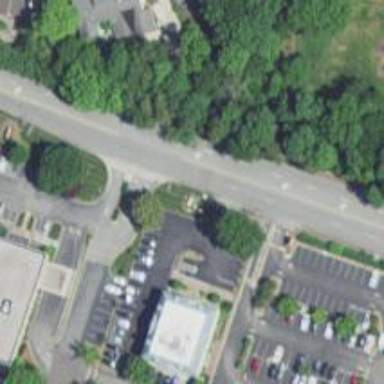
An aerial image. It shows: Secondary road with asphalt surface and sidewalk on the left.